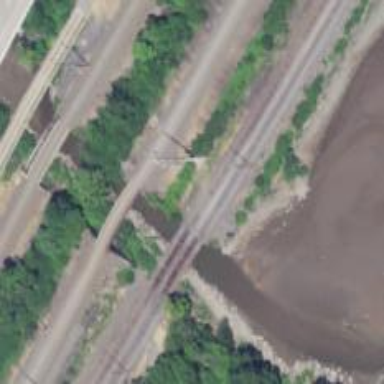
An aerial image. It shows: Bridge with electrified railway tracks featuring contact line.